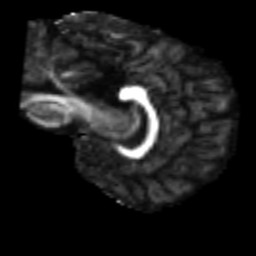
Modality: FA
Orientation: sagittal
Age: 22
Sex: male
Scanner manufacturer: siemens
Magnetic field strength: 3 T
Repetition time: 2.3 s
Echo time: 0.085 s